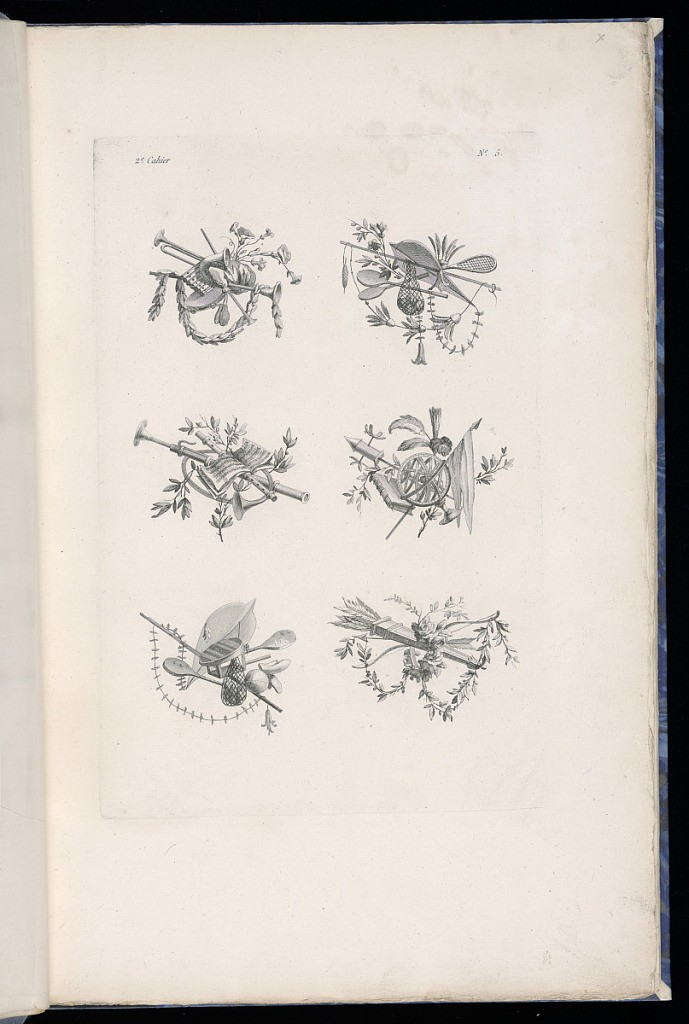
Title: Trophy Designs
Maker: Pierre Ranson, French, 1736–1786
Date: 1772–77
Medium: Etching on paper
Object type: Print
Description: Six designs for trophies incorporating leaves, flowers, armillary sphere, musical scores, musical instruments and games, horn, flute, quiver of arrows, bow, book, feathers, racket, shuttlecock, panpipes, trumpet, tambourine, paddles, gloves, and a kite. The plate is numbered.